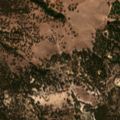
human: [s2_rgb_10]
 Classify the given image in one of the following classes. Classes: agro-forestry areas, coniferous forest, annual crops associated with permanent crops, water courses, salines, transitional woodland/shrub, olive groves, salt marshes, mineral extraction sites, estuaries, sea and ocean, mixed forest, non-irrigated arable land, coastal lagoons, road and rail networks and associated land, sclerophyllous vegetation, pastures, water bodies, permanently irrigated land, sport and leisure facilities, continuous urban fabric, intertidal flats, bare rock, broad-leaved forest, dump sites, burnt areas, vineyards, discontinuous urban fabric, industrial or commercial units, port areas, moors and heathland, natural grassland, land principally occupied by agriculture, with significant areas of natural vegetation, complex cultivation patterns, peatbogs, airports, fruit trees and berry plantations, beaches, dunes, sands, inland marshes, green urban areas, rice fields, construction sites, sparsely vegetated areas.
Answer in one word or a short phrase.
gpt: pastures, agro-forestry areas, broad-leaved forest, coniferous forest, mixed forest